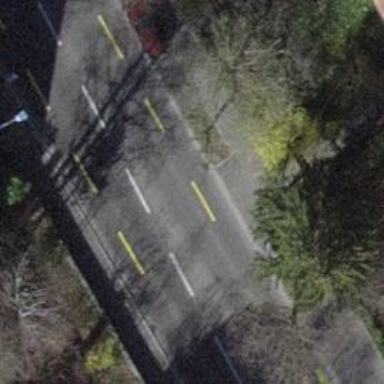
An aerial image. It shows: Tree-lined avenue.